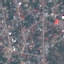
Land use / land cover: Residential